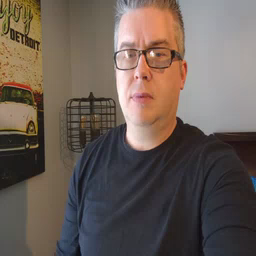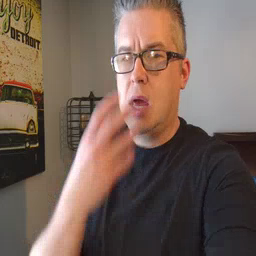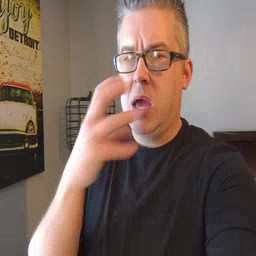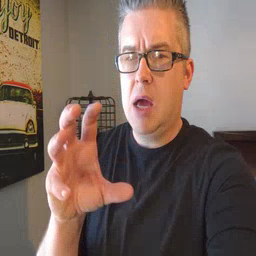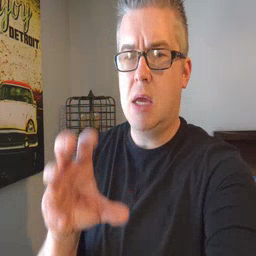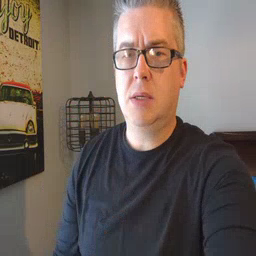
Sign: hot